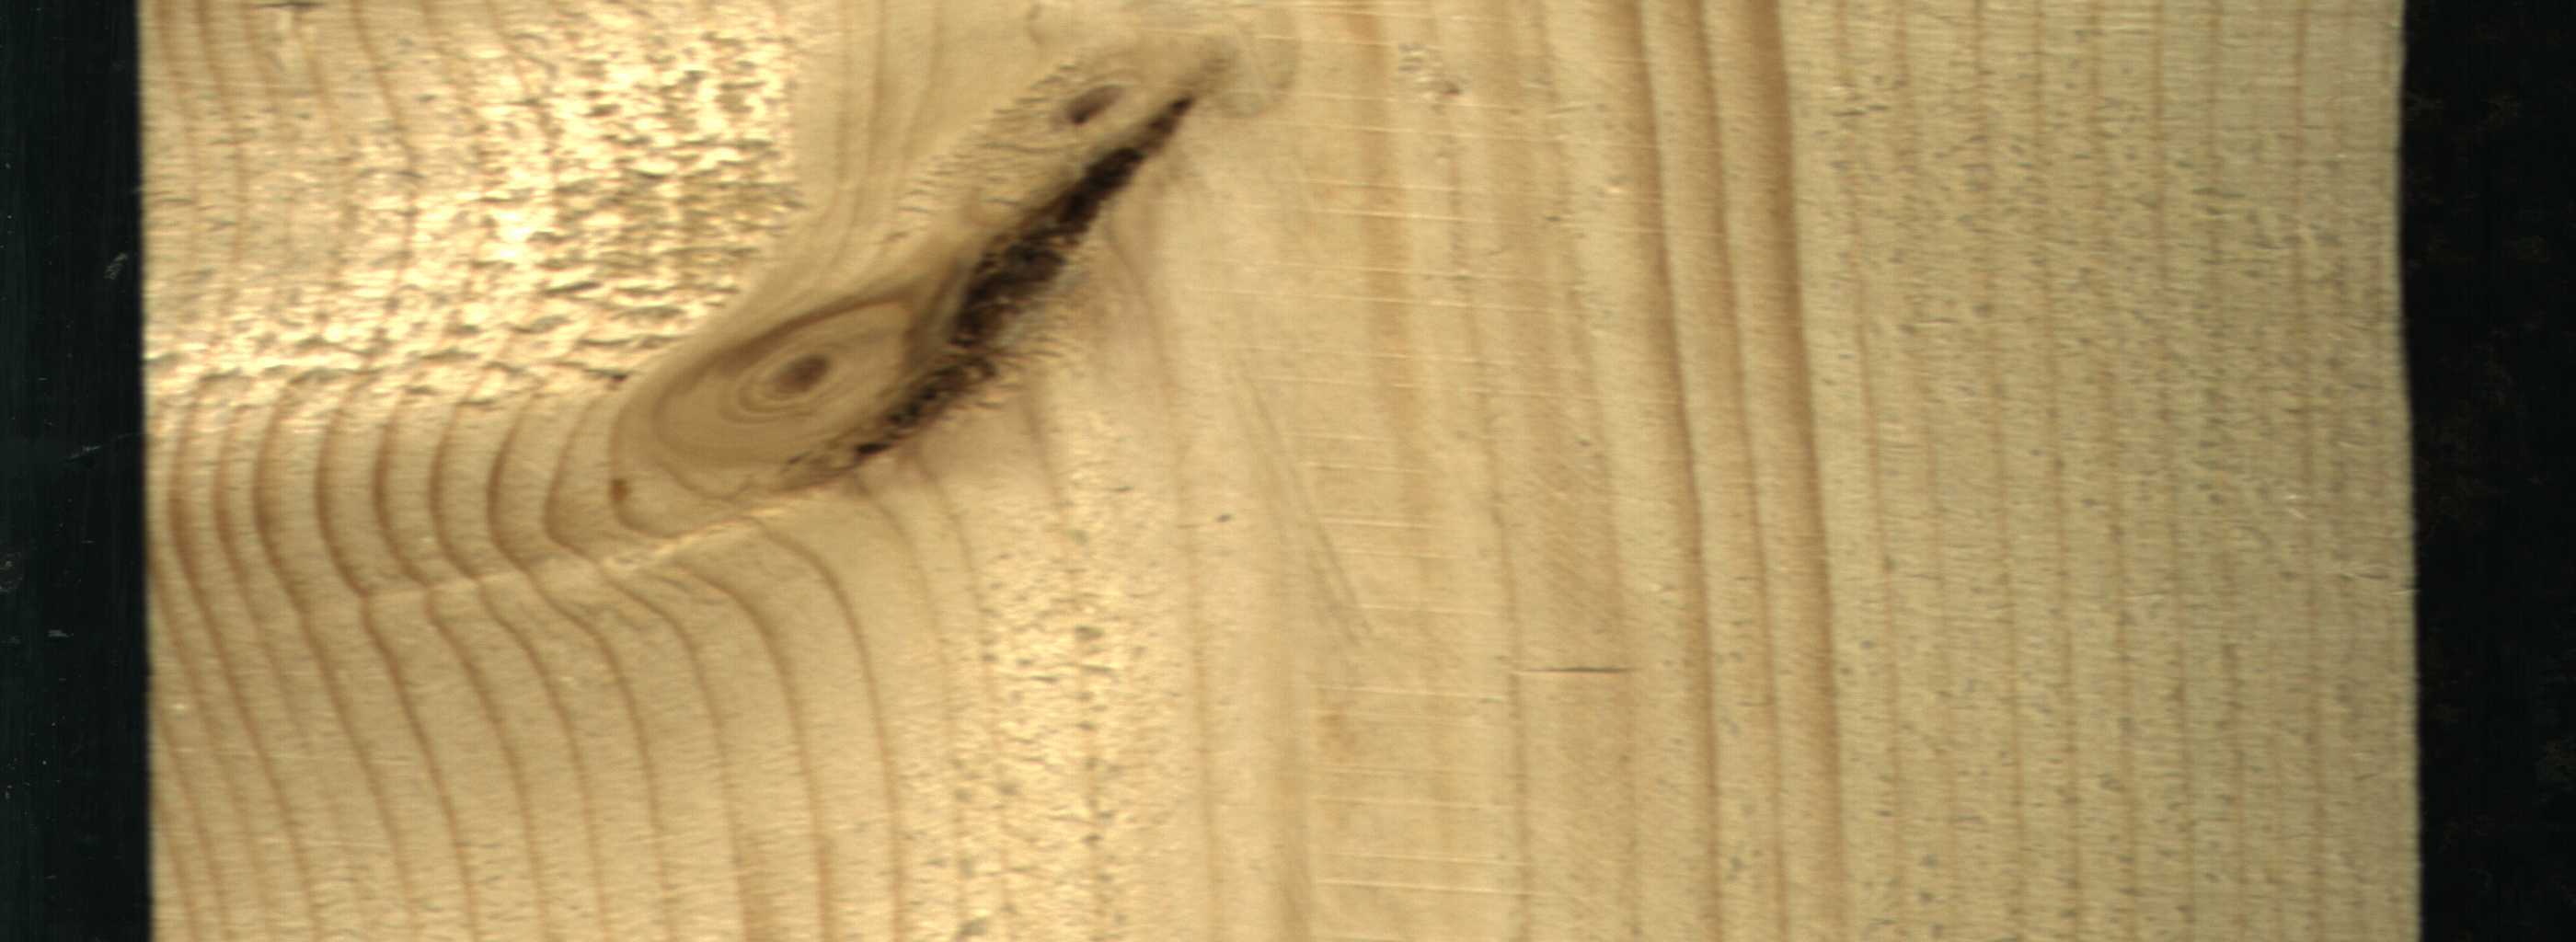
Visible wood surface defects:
Marrow
Live_Knot
Live_Knot